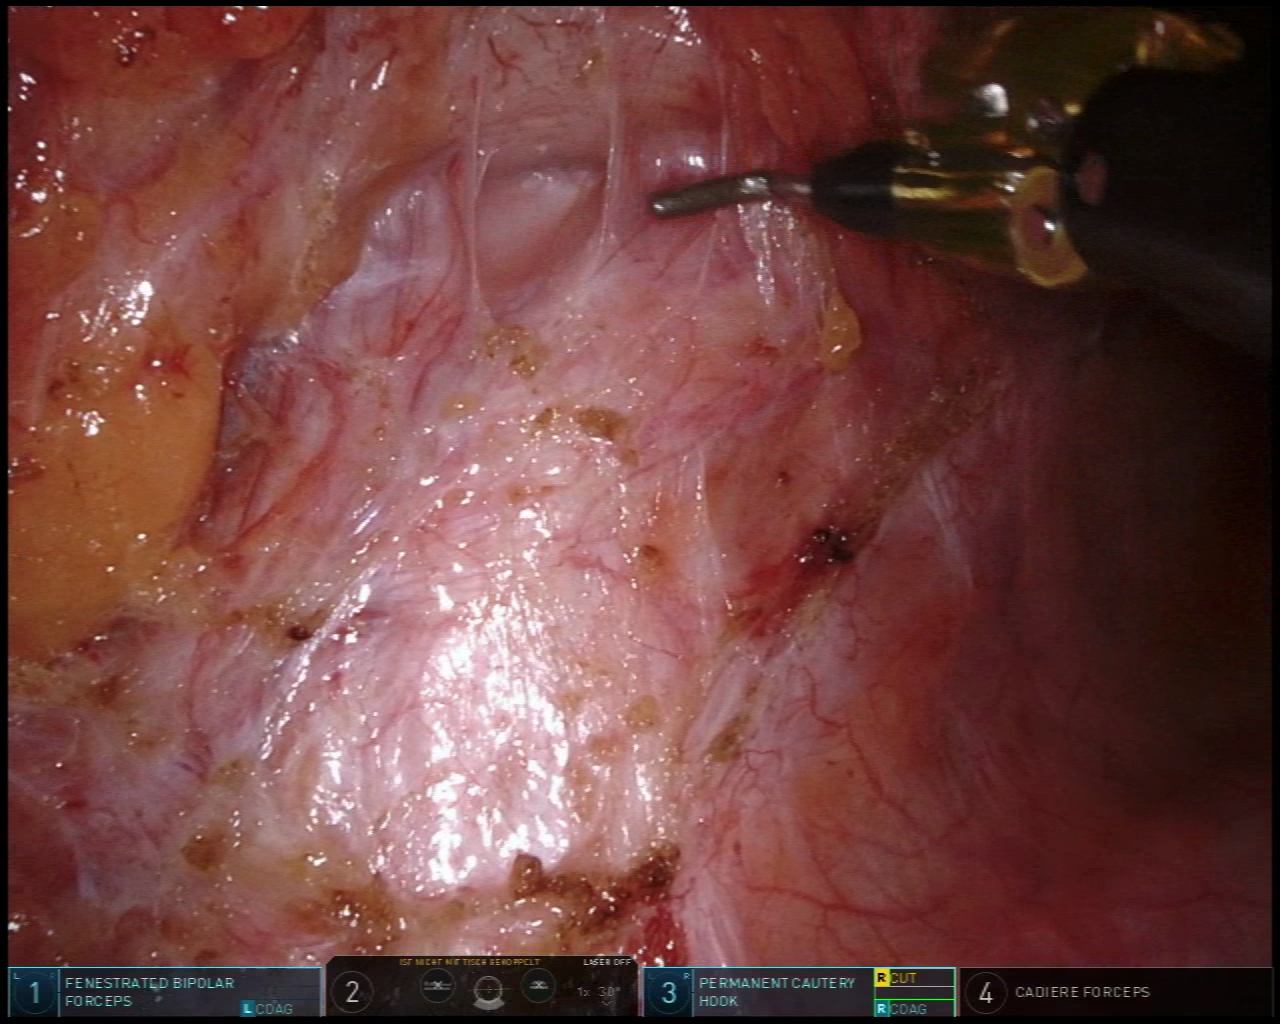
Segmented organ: ureter
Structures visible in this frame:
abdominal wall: no
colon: no
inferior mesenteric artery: no
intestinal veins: no
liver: no
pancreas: no
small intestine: no
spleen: no
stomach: no
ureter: yes
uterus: no
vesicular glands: no